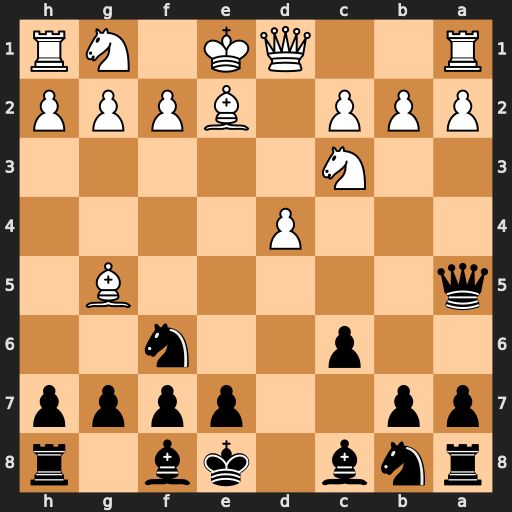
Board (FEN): rnb1kb1r/pp2pppp/2p2n2/q5B1/3P4/2N5/PPP1BPPP/R2QK1NR
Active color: b
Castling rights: KQkq
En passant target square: -
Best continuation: Qxg5